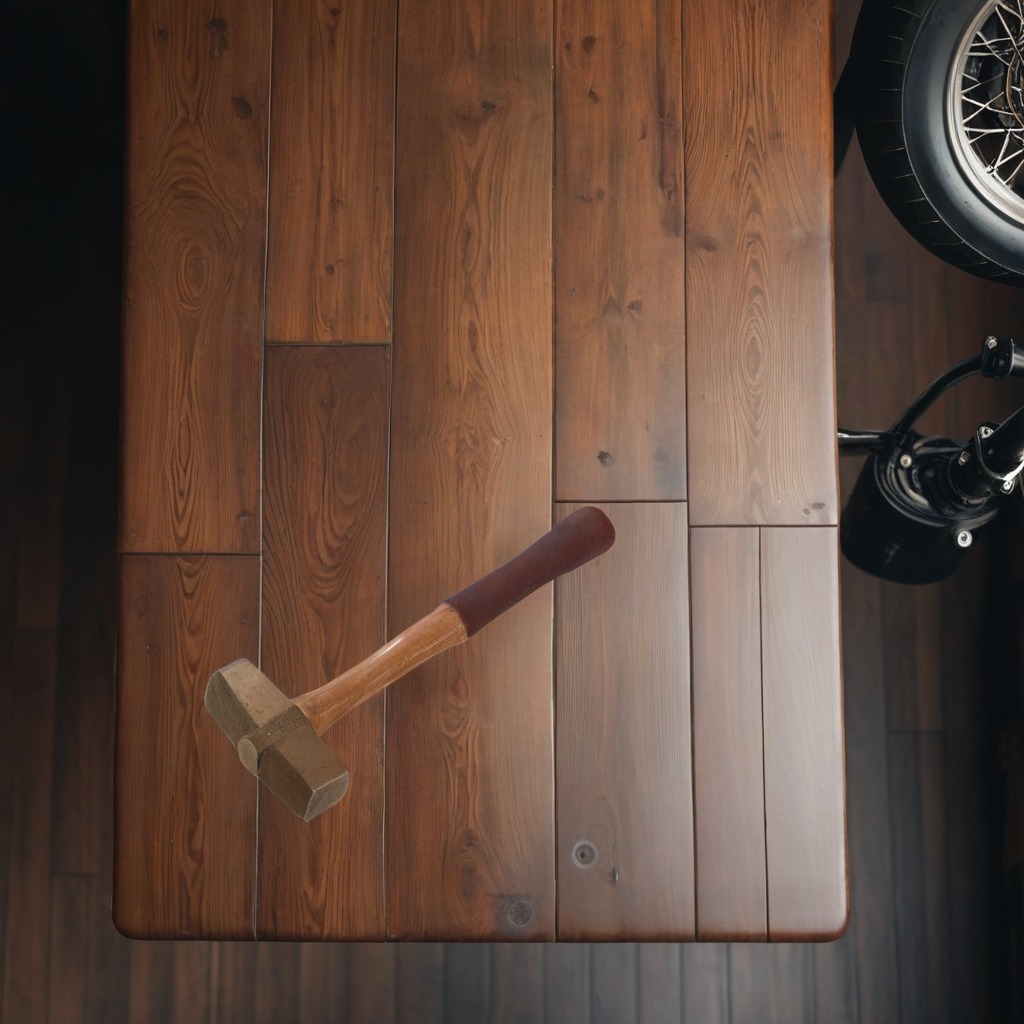
A hammer lies on the wooden table in the garage.